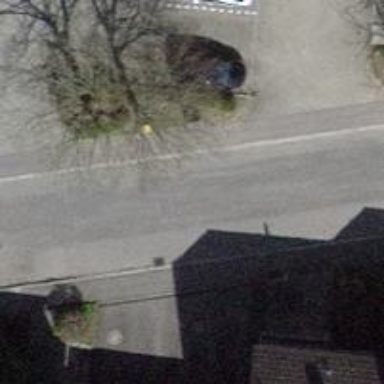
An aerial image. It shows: Post box.